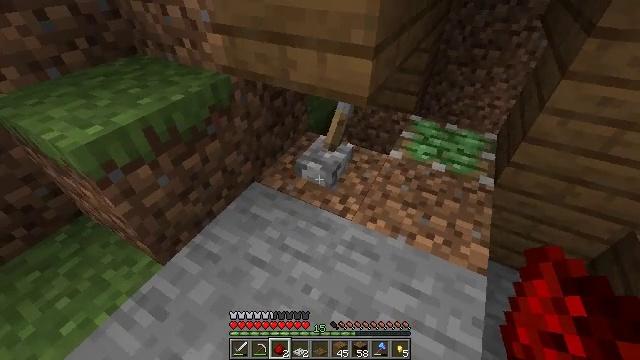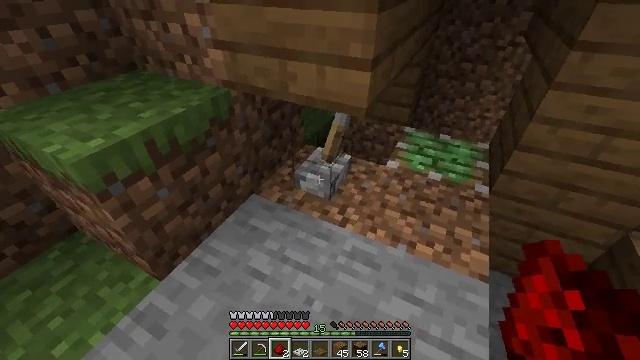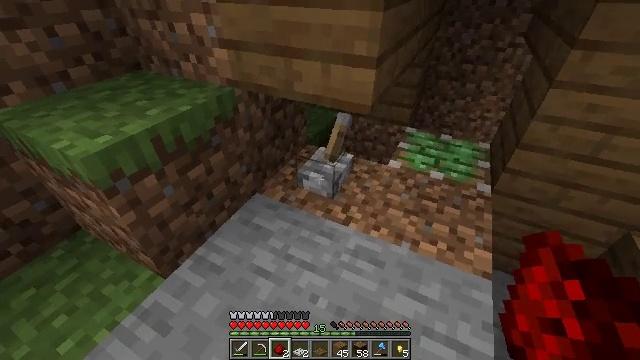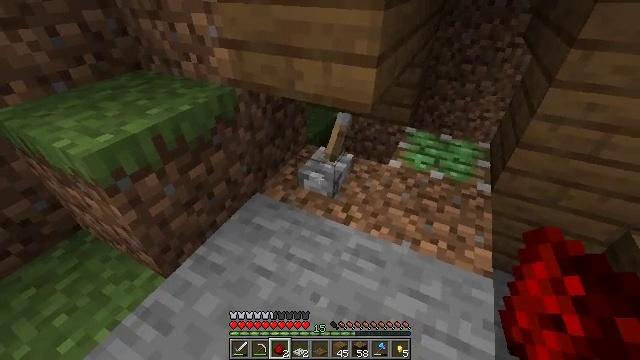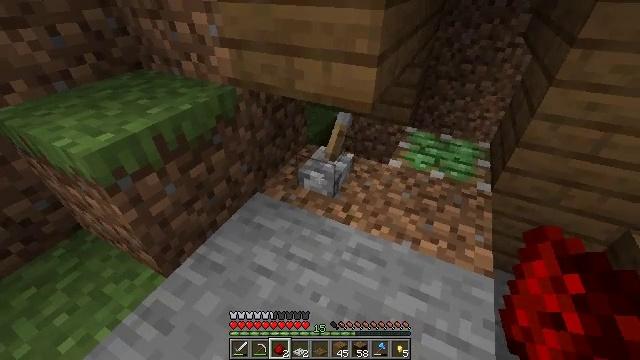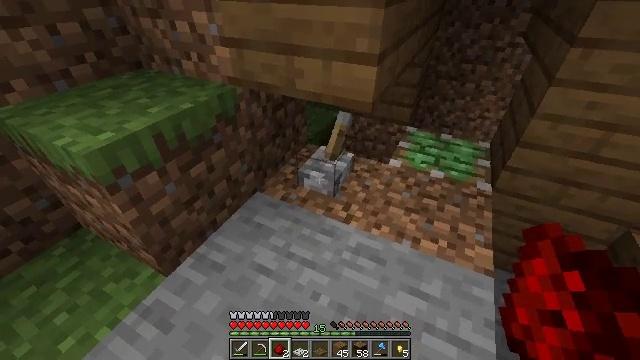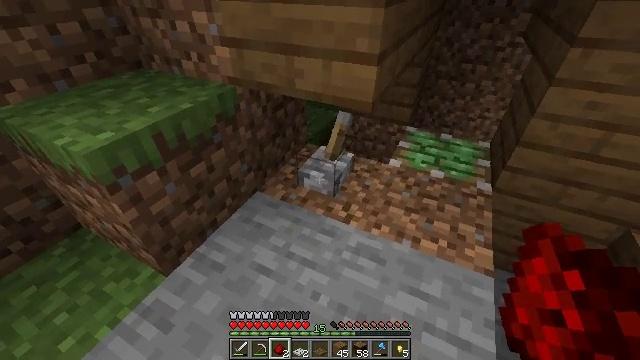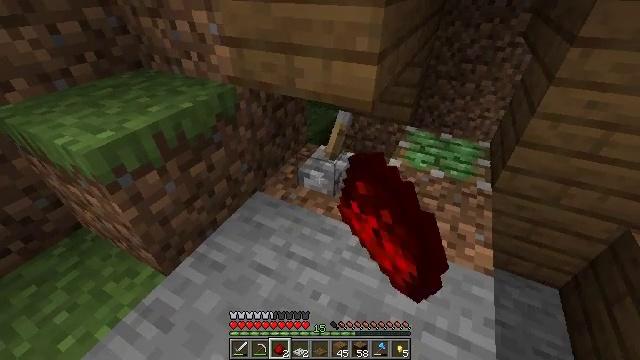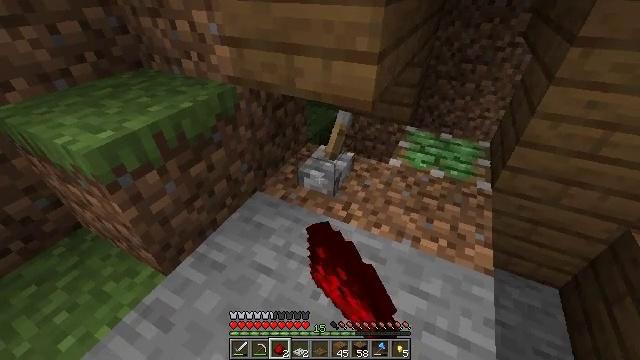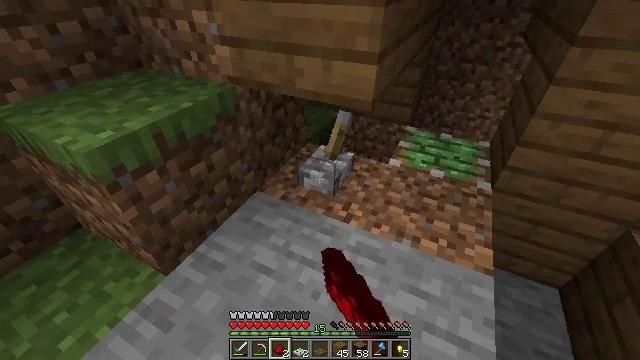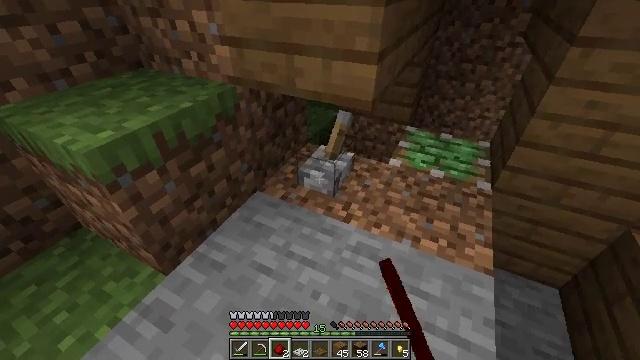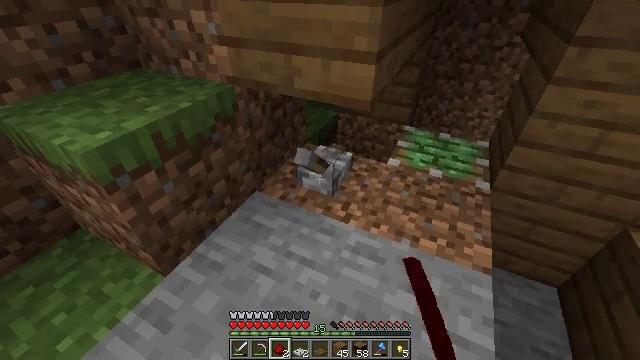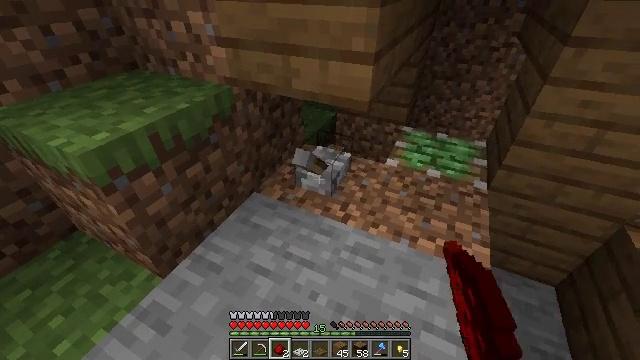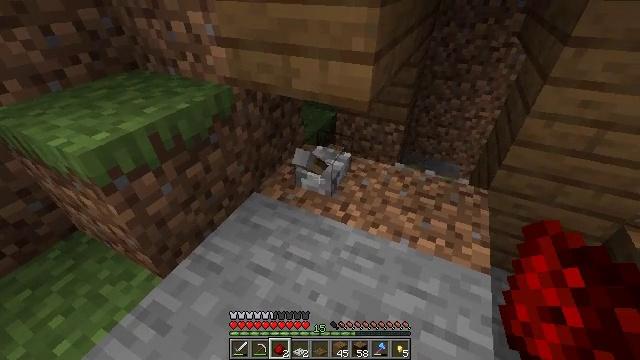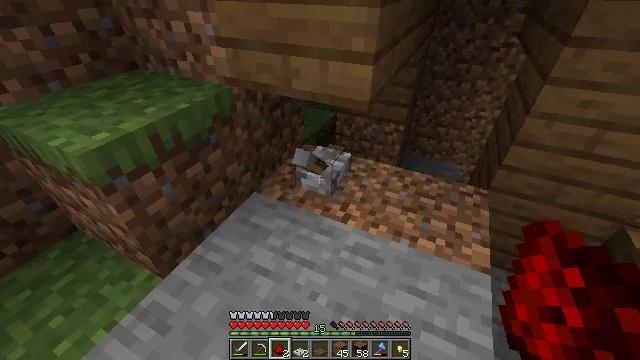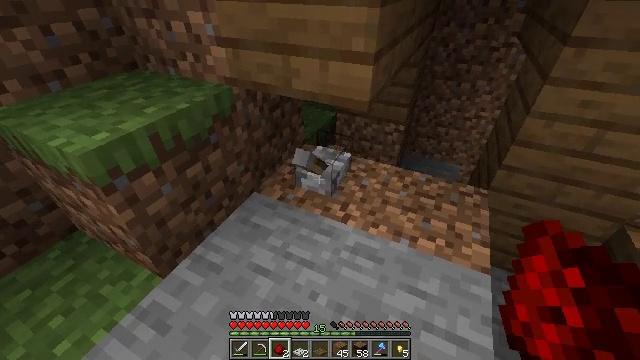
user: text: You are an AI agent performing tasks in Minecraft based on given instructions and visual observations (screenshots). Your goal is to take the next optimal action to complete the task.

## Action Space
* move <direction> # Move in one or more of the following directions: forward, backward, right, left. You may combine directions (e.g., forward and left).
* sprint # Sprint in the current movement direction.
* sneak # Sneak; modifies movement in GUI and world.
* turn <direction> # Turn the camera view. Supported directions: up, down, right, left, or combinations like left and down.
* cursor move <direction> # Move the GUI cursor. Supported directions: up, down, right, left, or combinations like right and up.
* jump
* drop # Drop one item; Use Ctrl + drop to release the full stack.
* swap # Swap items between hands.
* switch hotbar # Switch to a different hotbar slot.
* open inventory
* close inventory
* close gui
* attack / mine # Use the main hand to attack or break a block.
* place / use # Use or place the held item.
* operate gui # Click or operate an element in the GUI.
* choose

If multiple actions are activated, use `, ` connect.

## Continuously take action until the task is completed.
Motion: motion action
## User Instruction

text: Mine block lever.
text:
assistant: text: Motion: turn right and up
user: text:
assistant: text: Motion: no_op
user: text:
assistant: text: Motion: no_op
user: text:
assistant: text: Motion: no_op
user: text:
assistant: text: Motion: no_op
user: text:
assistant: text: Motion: use / place
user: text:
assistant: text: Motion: use / place
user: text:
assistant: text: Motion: use / place
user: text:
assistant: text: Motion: no_op
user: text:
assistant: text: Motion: no_op
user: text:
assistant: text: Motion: no_op
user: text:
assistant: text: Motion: no_op
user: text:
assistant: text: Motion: no_op
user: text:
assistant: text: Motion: no_op
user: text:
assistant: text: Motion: no_op
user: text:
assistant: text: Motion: no_op
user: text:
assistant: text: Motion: no_op
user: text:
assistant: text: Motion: no_op
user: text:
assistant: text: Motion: no_op
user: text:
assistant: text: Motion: no_op
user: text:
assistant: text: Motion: no_op
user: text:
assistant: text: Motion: no_op
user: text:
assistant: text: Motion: no_op
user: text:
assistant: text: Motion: use / place
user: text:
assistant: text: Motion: use / place
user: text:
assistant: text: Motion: use / place
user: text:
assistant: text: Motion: no_op
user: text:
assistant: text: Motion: no_op
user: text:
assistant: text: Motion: no_op
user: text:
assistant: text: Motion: no_op